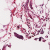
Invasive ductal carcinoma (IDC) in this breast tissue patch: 0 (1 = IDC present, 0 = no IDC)